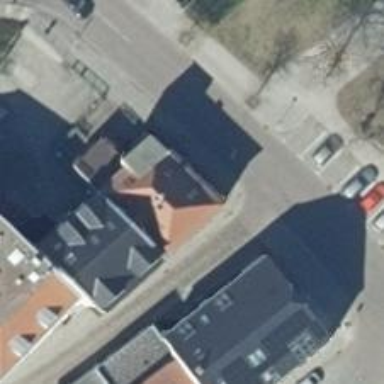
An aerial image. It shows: Pub.